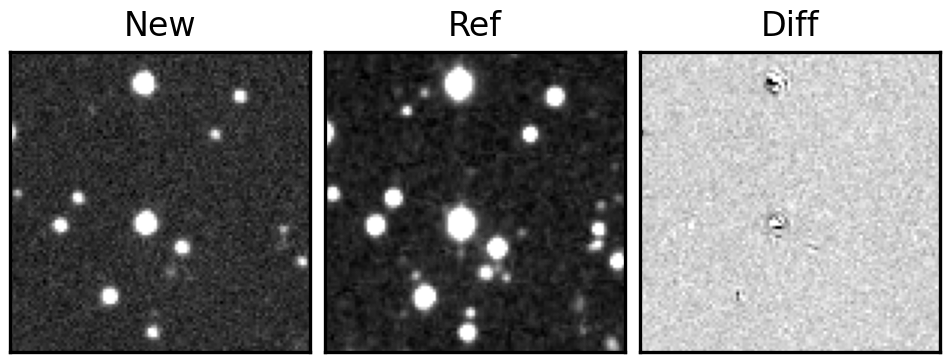
Label: bogus